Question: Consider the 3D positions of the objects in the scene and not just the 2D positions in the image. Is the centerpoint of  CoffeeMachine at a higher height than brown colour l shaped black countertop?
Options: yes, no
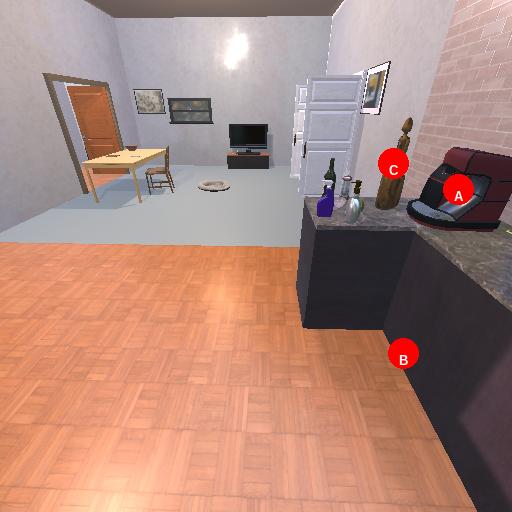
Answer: yes